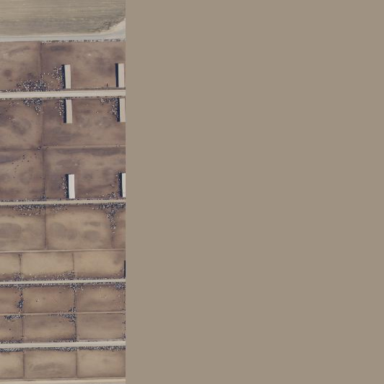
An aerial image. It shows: Farmyard area.